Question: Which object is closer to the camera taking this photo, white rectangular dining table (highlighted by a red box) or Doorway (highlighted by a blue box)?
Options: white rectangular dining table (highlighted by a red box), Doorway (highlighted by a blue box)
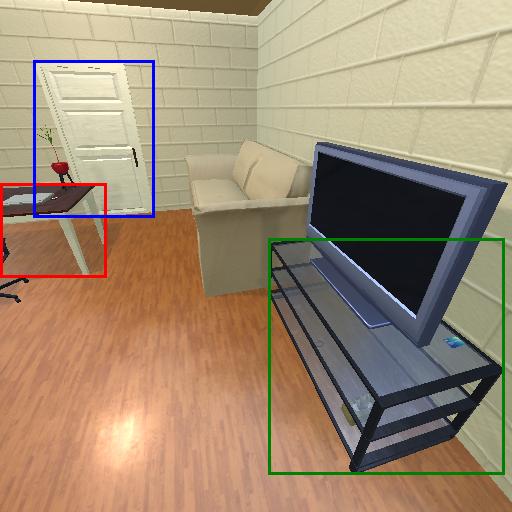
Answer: white rectangular dining table (highlighted by a red box)